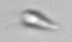
Label: Cryptophyta